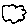
Label: cloud